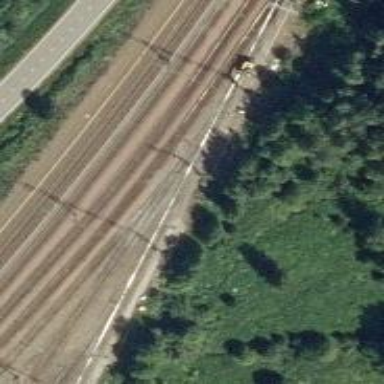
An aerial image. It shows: Wedge used for railway derailment.